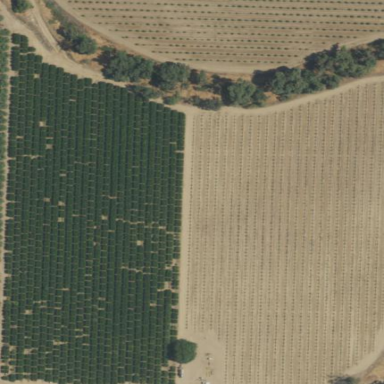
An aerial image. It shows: Orchard.